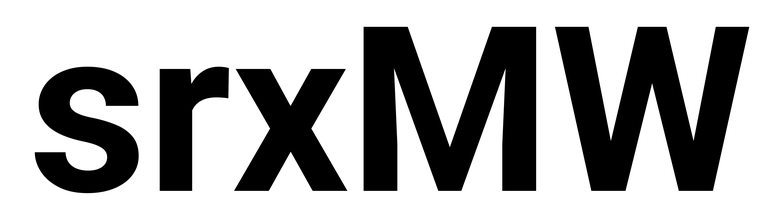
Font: Roboto_Bold